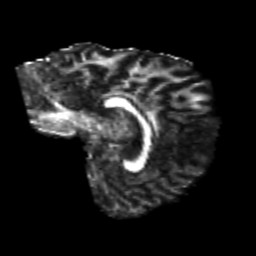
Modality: FA
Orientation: sagittal
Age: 20
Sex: male
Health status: healthy
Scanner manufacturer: philips
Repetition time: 7.519 s
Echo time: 0.08821 s